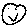
Label: smiley face